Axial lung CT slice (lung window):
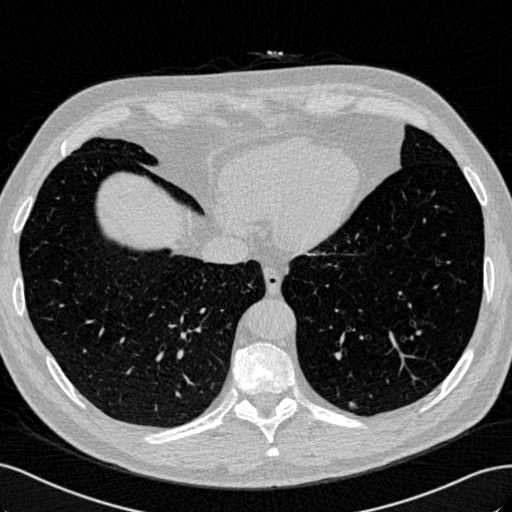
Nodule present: yes
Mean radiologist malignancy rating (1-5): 3